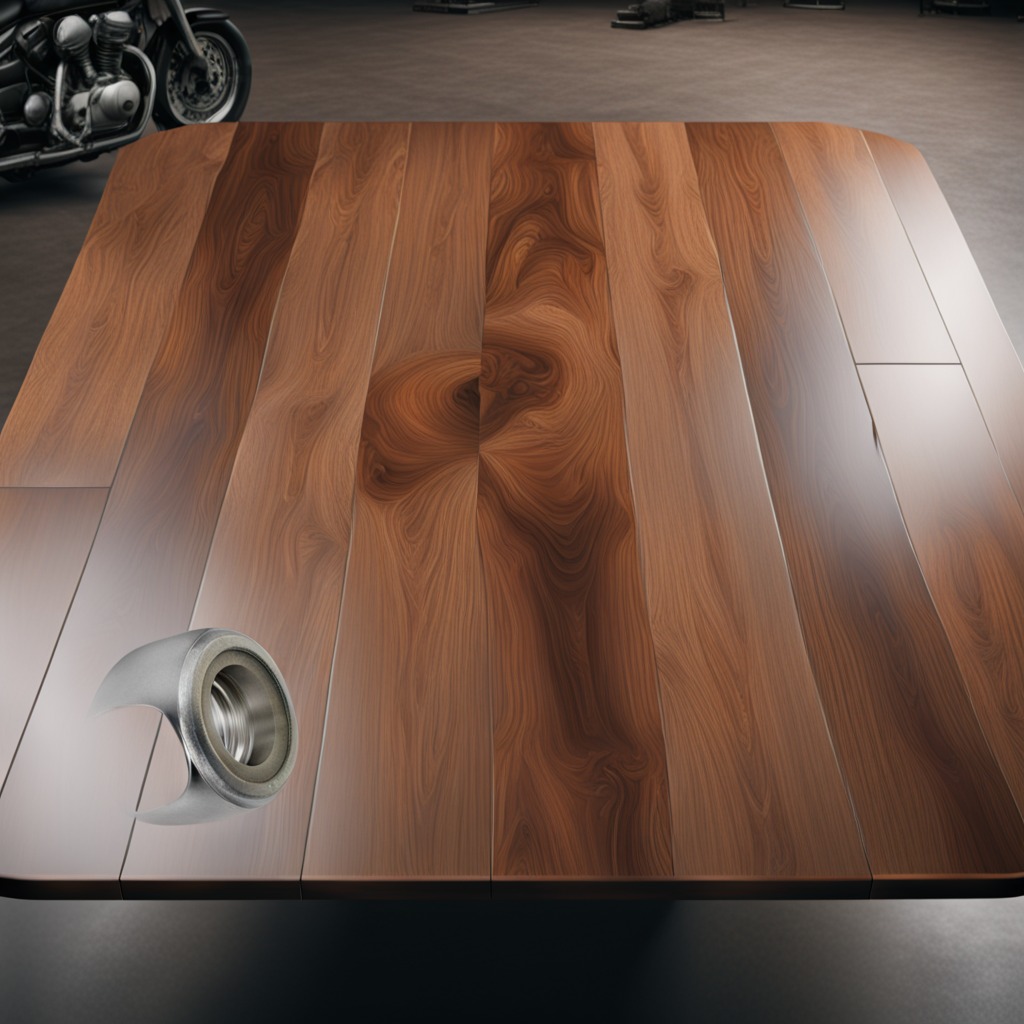
A metal nut is lying on a wooden table in a vintage motorcycle garage.